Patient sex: M
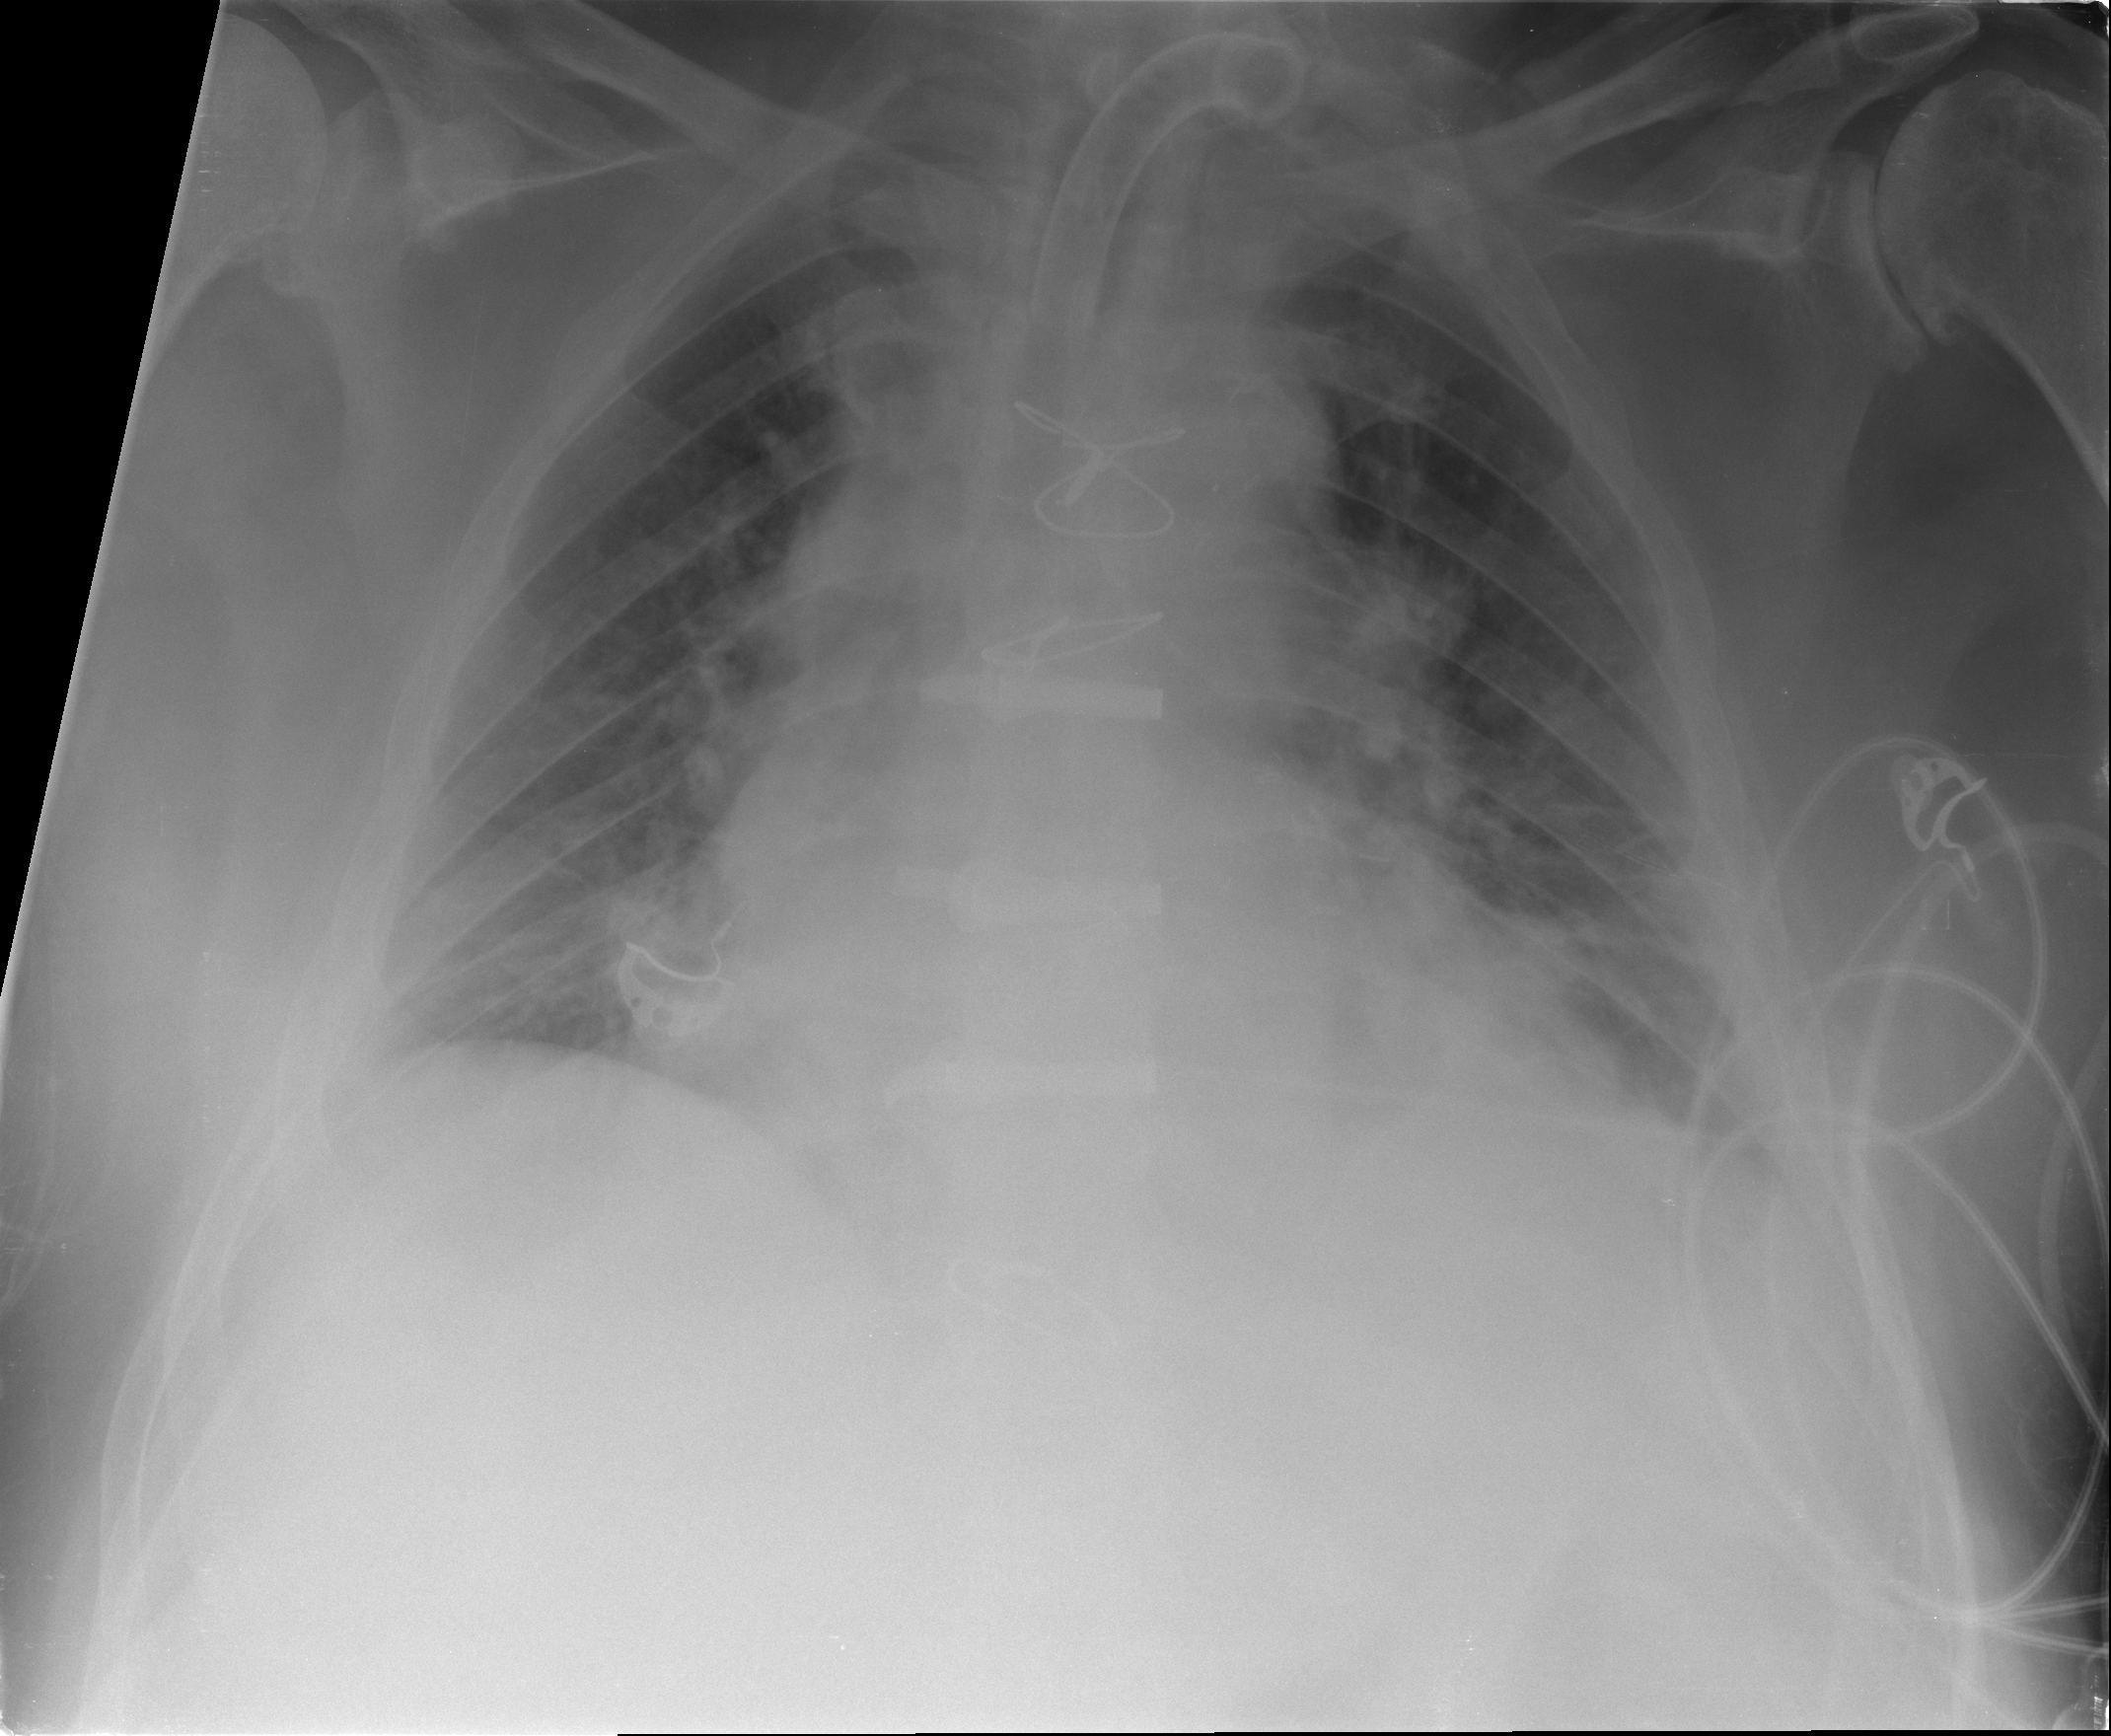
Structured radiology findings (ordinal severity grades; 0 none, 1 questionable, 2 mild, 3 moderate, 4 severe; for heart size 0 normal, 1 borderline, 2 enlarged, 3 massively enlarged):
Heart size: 2
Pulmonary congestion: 0
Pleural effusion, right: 0
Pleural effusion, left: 2
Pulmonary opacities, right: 0
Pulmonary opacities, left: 0
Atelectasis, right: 2
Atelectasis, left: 2